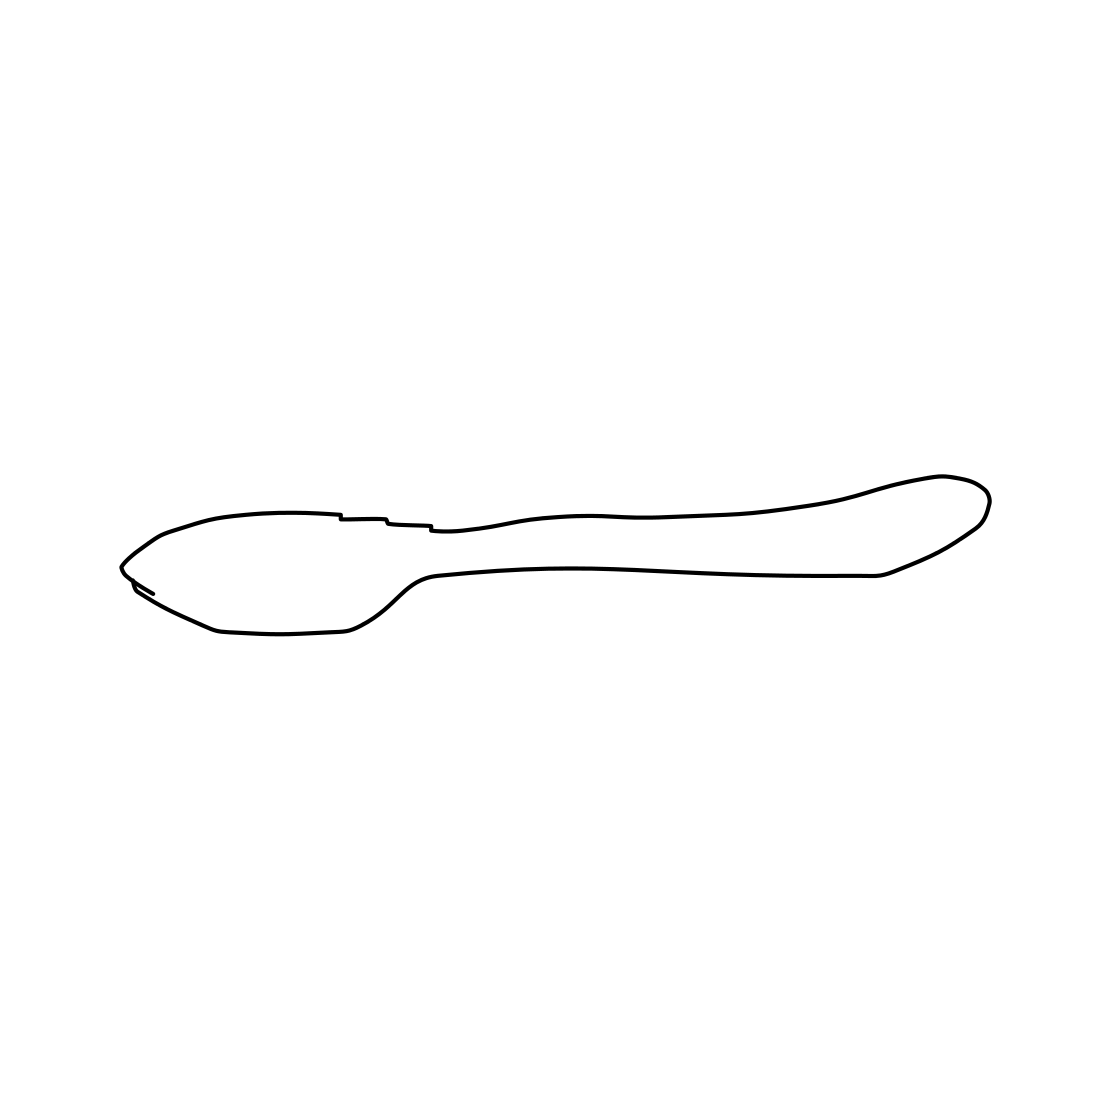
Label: spoon